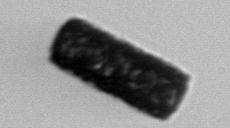
Label: Paralia_sulcata